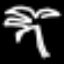
Label: palm tree